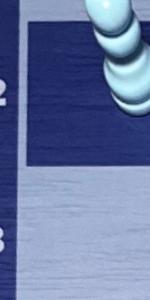
Label: Empty